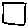
Label: square